Question: I have created a website and wanted to know how I can show a custom error page when there is no internet connection. For example,

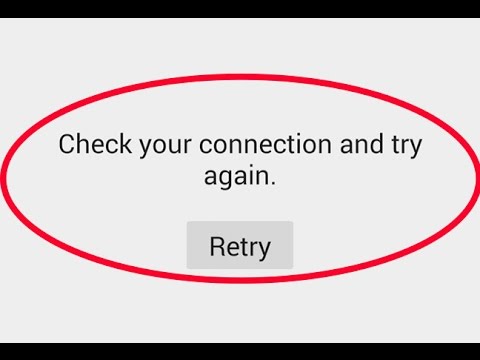
Answer: You can use the <URL>.
Here's a simple snippet that alerts the user on these events, but you can extend the idea to present a better UI.
'''
window.addEventListener("online", function() {
alert("You are online now!");
});
window.addEventListener("offline", function() {
alert("Oops! You are offline now!");
});
'''
Also, note that you can check whether the page is online or not using 'navigator.onLine'
'''
if (navigator.onLine) {
console.log("You are online");
} else {
console.log("You are offline");
}
'''
Note: You can test these in Chrome through Network tab, where there is an option to take the tab offline temporarily.